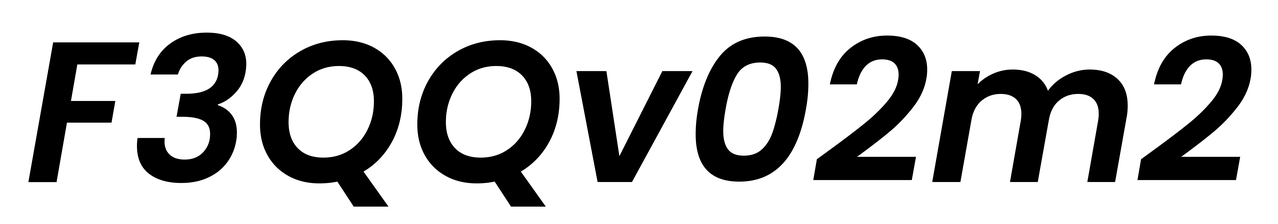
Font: Poppins-SemiBoldItalic